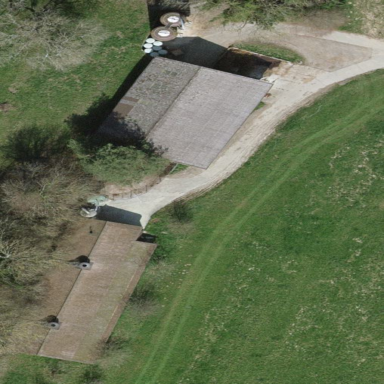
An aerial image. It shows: Farmyard area.